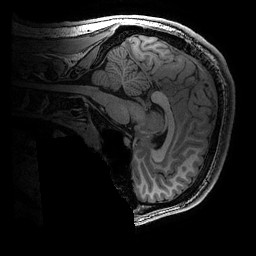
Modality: T1w
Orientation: sagittal
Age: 16
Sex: male
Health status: ill
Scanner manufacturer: ge
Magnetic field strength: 3 T
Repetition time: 0.007664 s
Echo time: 0.00342 s